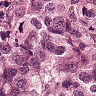
Metastatic tissue present: yes